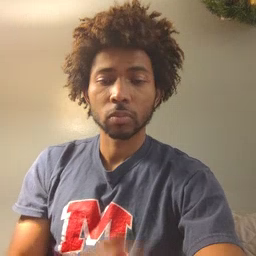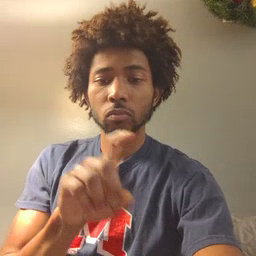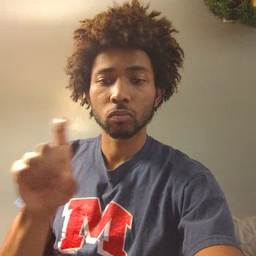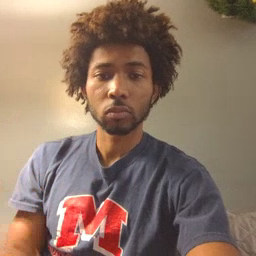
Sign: closet